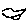
Label: bird